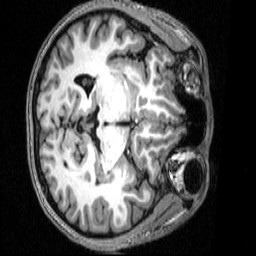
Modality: T1w
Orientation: axial
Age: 22
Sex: male
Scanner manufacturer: siemens
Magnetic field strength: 3 T
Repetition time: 2.53 s
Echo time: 0.00339 s